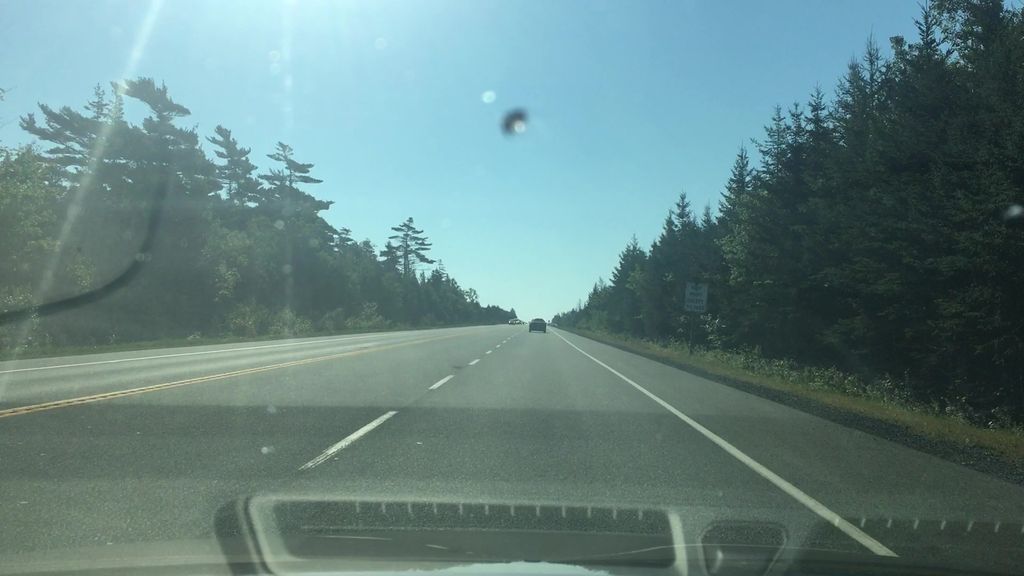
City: halifax